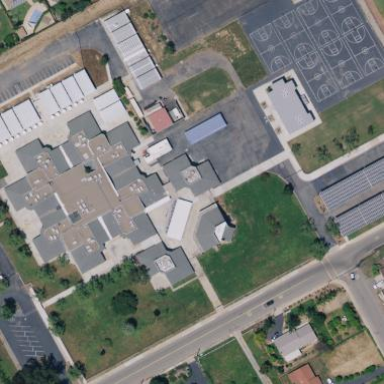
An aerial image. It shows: School.